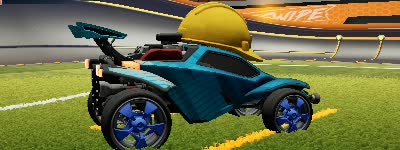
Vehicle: octane